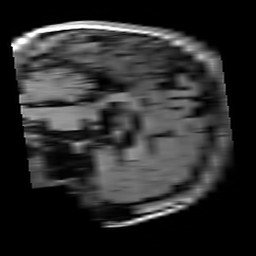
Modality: T1w
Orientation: sagittal
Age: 33
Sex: female
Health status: healthy
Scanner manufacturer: siemens
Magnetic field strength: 3 T
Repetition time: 4.1 s
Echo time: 0.0085 s